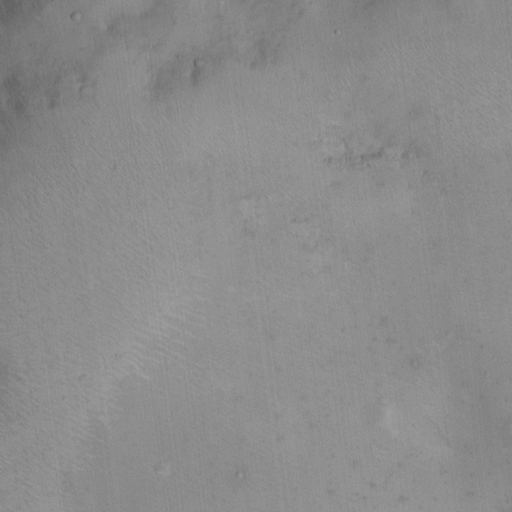
Classes present: Background